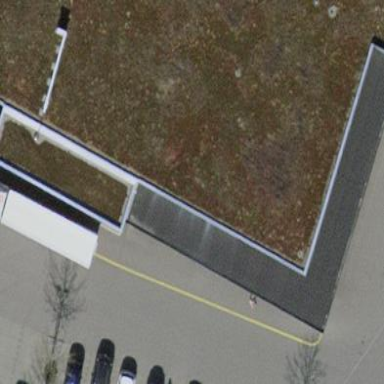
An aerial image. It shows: View of roof of building.